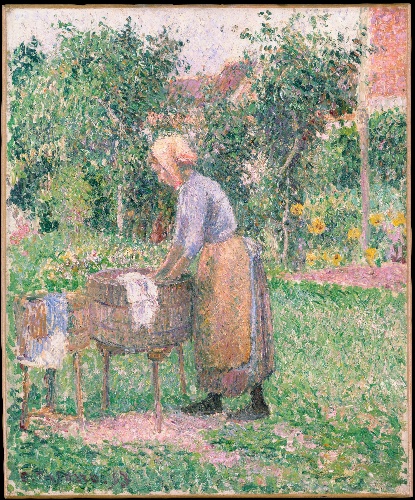
Title: A Washerwoman at Eragny
Artist: Camille Pissarro
Artist bio: French, Charlotte Amalie, Saint Thomas 1830–1903 Paris
Date: 1893
Object type: Painting
Classification: Paintings
Medium: Oil on canvas
Dimensions: 18 x 15 in. (45.7 x 38.1 cm)
Department: European Paintings
Credit line: Gift of Mr. and Mrs. Richard Rodgers, 1964
Accession year: 1964
Repository: Metropolitan Museum of Art, New York, NY
Tags: Gardens|Women|Washing|Working